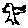
Label: bird